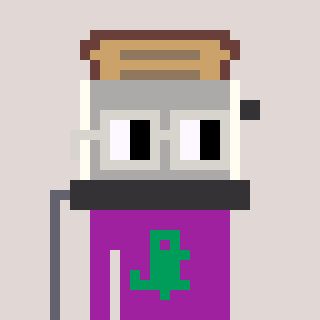
a pixel art character with square light gray glasses, a toaster-shaped head and a magenta-colored body on a warm background